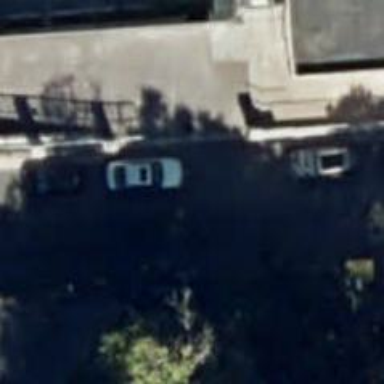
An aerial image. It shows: Sidewalk along the footway.